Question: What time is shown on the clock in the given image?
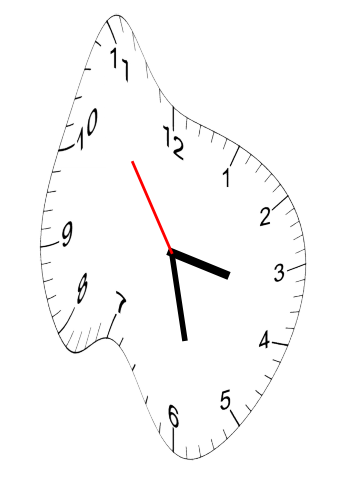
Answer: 03:27:54